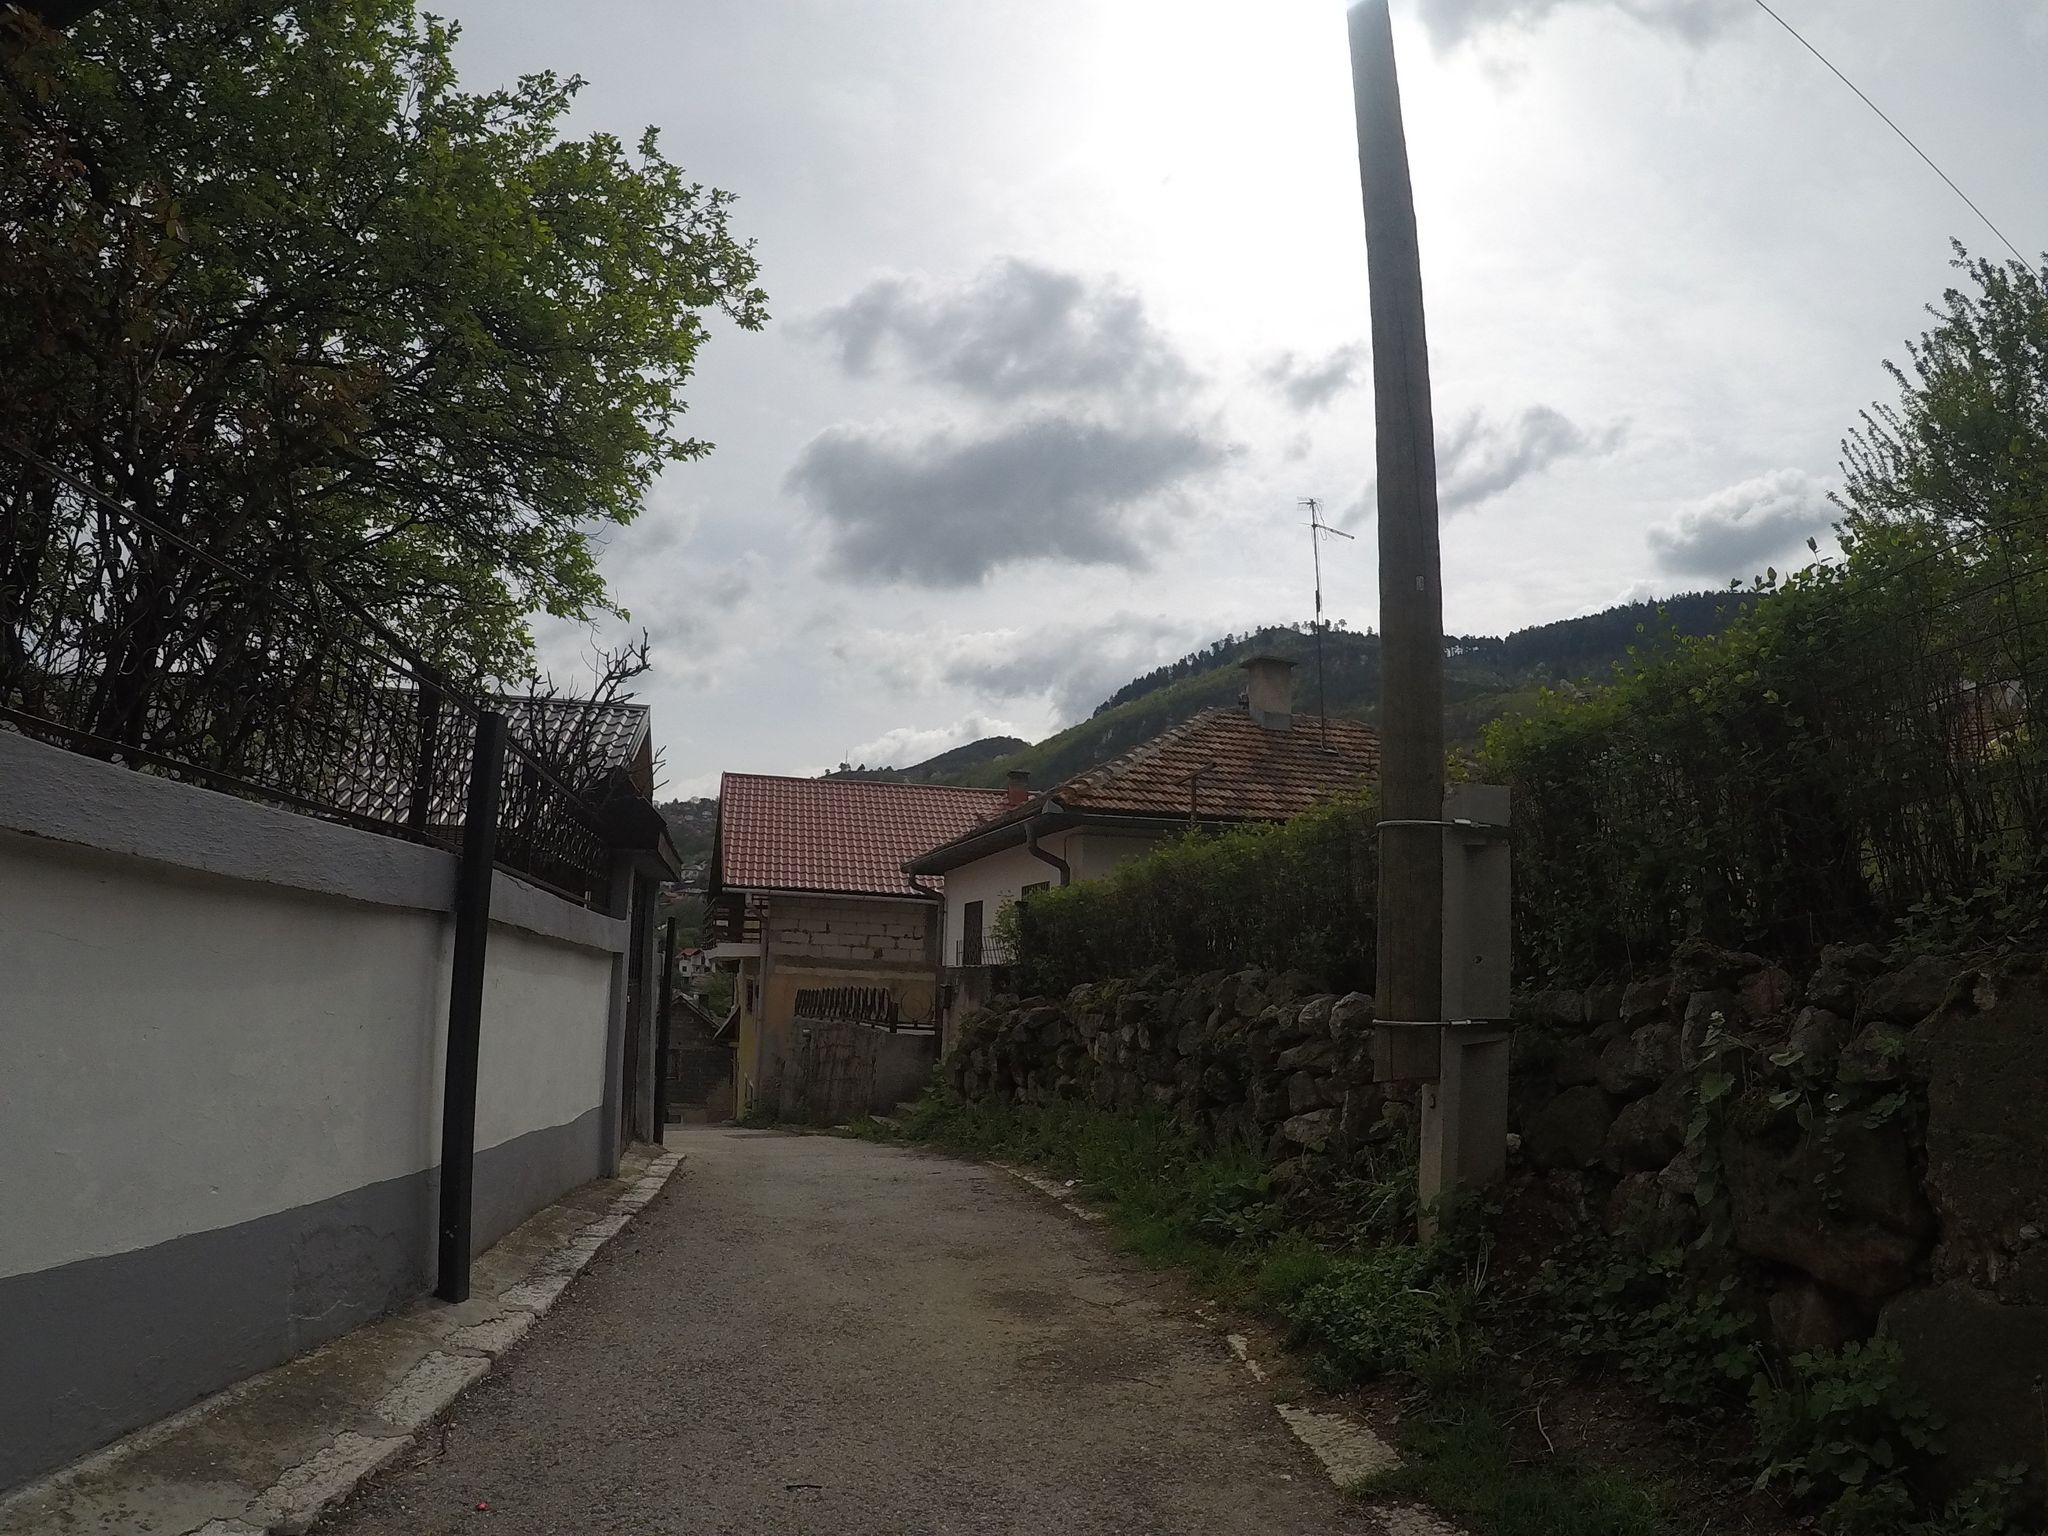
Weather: cloudy
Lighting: day
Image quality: good
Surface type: walking surface
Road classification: steps, living_street
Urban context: urban centre
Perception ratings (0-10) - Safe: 4.14, Lively: 2.6, Beautiful: 7.39, Boring: 6.91, Depressing: 5.53, Wealthy: 0.5